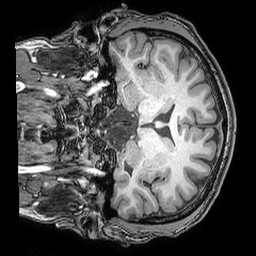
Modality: T1w
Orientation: coronal
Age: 26
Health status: ill
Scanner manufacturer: philips
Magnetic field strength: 3 T
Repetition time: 0.007 s
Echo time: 0.003501 s